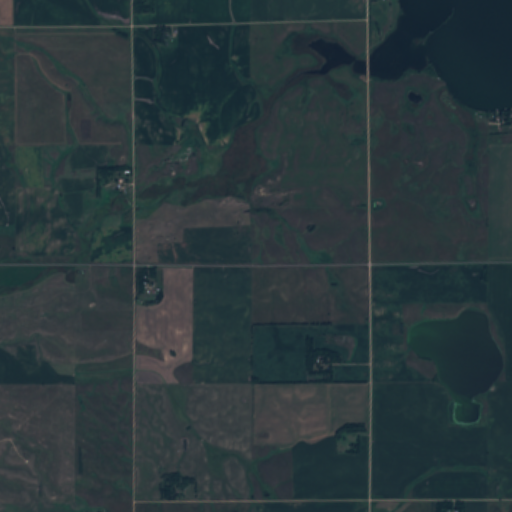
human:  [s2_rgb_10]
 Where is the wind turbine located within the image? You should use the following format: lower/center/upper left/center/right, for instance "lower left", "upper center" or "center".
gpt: The wind turbine is located in the lower left of the image.
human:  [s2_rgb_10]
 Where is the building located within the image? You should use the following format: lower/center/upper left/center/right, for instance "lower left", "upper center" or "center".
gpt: The building is located in the center left of the image.
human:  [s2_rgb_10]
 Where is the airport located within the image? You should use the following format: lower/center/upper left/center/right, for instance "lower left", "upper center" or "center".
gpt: There is no airport in the image.